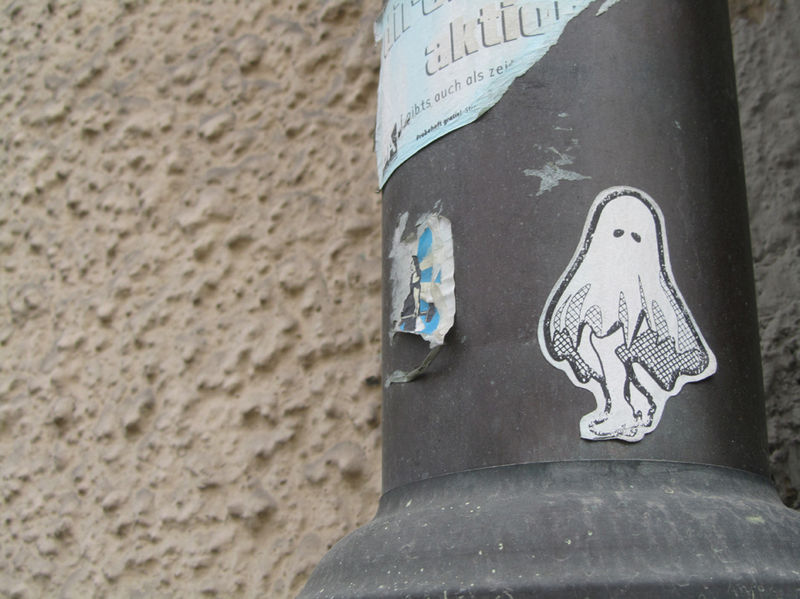
Titel: Ghost
Künstler: Kent
Standort: München
Schlagwörter: blau, weiß, frau, grau, laterne, schwarz, säule, tuch, beige, muster, wand, augen, gewand, kostüm, beine, bein, papier, schuhe, mauer, metall, foto, berlin, hauswand, regenrinne, kupfer, gespenst, plakat, fragment, rau, putz, urban, rinne, dachrinne, geist, riss, abgerissen, dokumentation, aufkleber, fallrohr, aktion, anonym, graffiti, rest, street art, sticker, auch als, cut out, putrz, klebeabzeichen